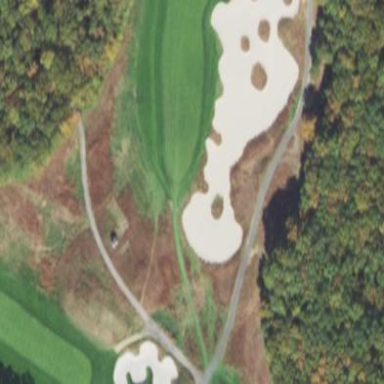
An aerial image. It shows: Sandy area is golf bunker.